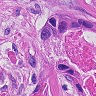
Metastatic tissue present: yes